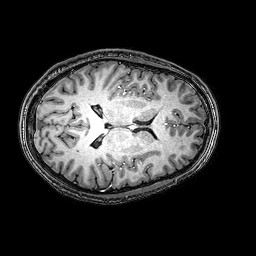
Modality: T1w
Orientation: axial
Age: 20
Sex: male
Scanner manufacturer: philips
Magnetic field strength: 3 T
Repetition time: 0.009 s
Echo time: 0.0035 s